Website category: phone
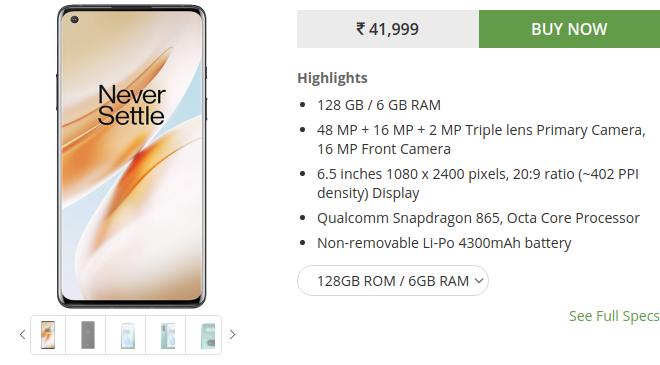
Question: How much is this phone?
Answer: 41,999

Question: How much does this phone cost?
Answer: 41,999

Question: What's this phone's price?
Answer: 41,999

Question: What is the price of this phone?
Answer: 41,999

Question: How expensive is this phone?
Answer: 41,999

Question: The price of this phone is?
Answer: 41,999

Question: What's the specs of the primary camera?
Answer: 48 MP + 16 MP + 2 MP Triple lens Primary Camera

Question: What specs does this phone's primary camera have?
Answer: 48 MP + 16 MP + 2 MP Triple lens Primary Camera

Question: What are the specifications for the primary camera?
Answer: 48 MP + 16 MP + 2 MP Triple lens Primary Camera

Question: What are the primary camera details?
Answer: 48 MP + 16 MP + 2 MP Triple lens Primary Camera

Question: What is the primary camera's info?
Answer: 48 MP + 16 MP + 2 MP Triple lens Primary Camera

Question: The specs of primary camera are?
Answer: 48 MP + 16 MP + 2 MP Triple lens Primary Camera

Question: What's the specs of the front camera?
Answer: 16 MP Front Camera

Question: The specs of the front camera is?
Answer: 16 MP Front Camera

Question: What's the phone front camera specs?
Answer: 16 MP Front Camera

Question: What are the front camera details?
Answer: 16 MP Front Camera

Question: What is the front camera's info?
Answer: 16 MP Front Camera

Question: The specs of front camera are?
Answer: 16 MP Front Camera

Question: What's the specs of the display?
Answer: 6.5 inches 1080 x 2400 pixels, 20:9 ratio (~402 PPI density) Display

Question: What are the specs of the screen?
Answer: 6.5 inches 1080 x 2400 pixels, 20:9 ratio (~402 PPI density) Display

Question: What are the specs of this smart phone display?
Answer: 6.5 inches 1080 x 2400 pixels, 20:9 ratio (~402 PPI density) Display

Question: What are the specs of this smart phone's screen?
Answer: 6.5 inches 1080 x 2400 pixels, 20:9 ratio (~402 PPI density) Display

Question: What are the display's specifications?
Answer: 6.5 inches 1080 x 2400 pixels, 20:9 ratio (~402 PPI density) Display

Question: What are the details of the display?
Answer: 6.5 inches 1080 x 2400 pixels, 20:9 ratio (~402 PPI density) Display

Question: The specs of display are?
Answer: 6.5 inches 1080 x 2400 pixels, 20:9 ratio (~402 PPI density) Display

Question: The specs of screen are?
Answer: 6.5 inches 1080 x 2400 pixels, 20:9 ratio (~402 PPI density) Display

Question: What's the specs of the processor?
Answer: Qualcomm Snapdragon 865, Octa Core Processor

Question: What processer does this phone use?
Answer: Qualcomm Snapdragon 865, Octa Core Processor

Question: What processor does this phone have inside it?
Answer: Qualcomm Snapdragon 865, Octa Core Processor

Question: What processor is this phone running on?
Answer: Qualcomm Snapdragon 865, Octa Core Processor

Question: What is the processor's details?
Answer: Qualcomm Snapdragon 865, Octa Core Processor

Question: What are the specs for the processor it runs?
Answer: Qualcomm Snapdragon 865, Octa Core Processor

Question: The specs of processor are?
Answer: Qualcomm Snapdragon 865, Octa Core Processor

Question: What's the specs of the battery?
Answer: Non-removable Li-Po 4300mAh battery

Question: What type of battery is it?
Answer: Non-removable Li-Po 4300mAh battery

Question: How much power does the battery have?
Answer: Non-removable Li-Po 4300mAh battery

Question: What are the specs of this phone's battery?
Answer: Non-removable Li-Po 4300mAh battery

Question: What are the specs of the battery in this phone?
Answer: Non-removable Li-Po 4300mAh battery

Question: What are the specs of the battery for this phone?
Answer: Non-removable Li-Po 4300mAh battery

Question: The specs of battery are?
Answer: Non-removable Li-Po 4300mAh battery